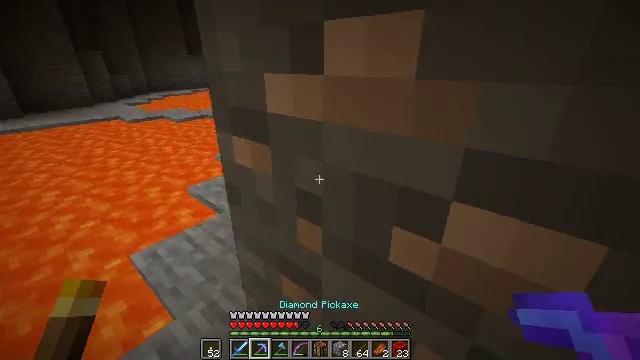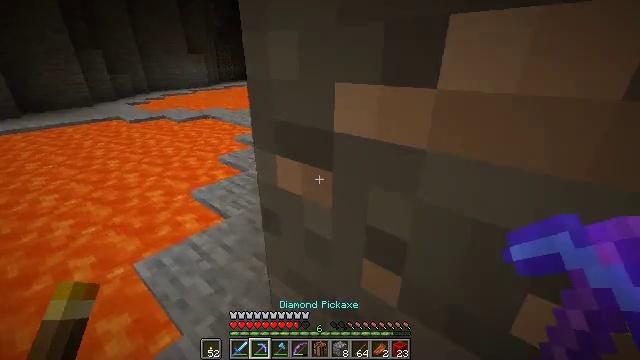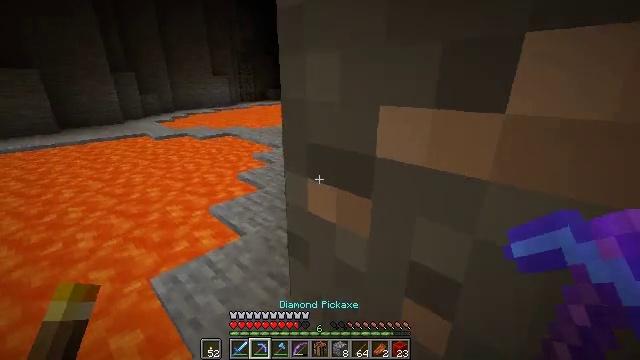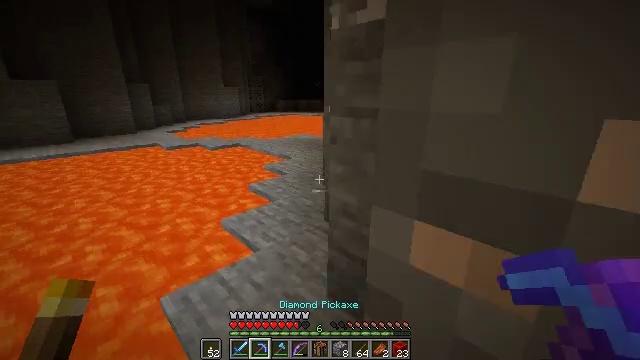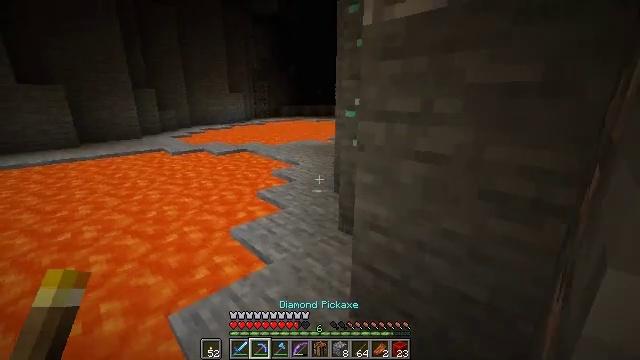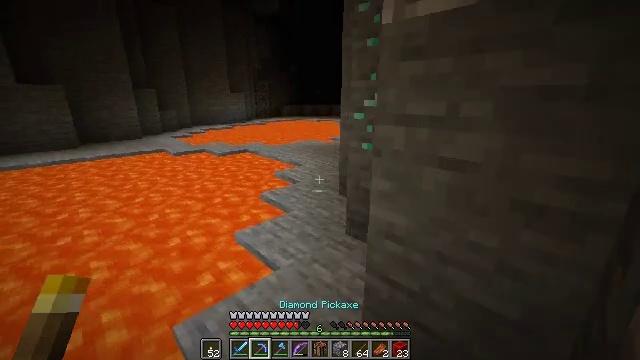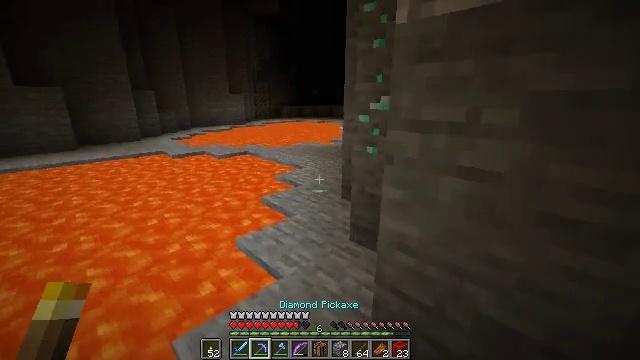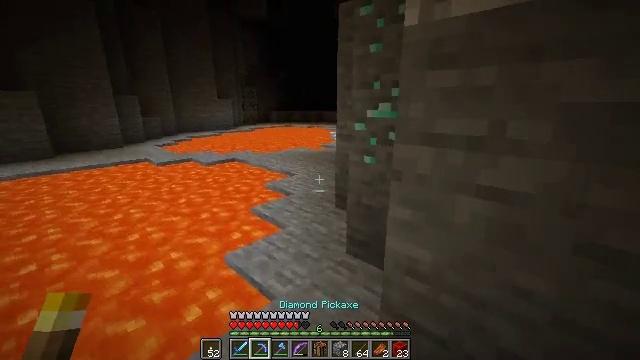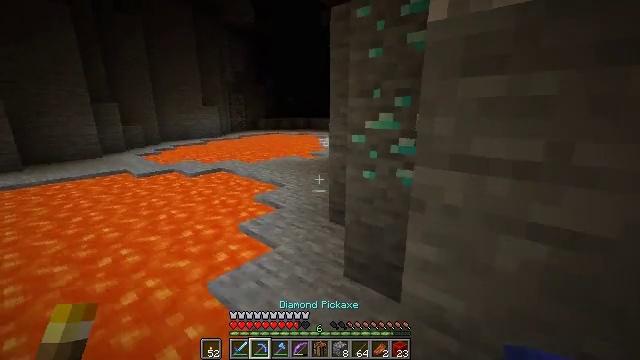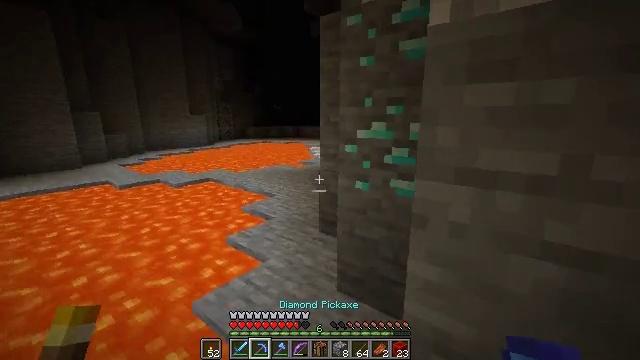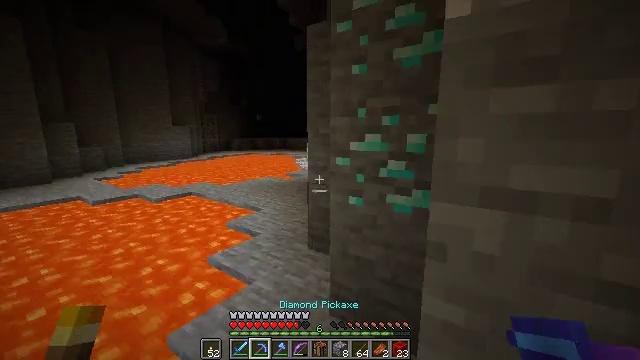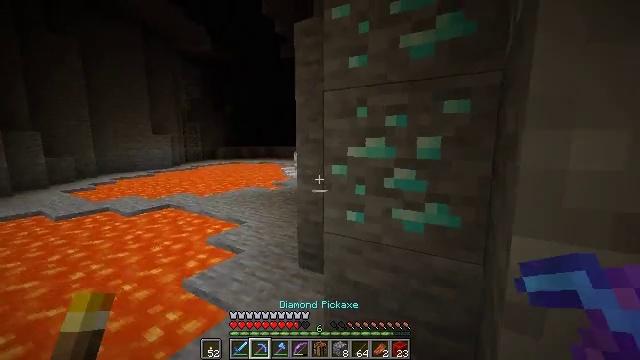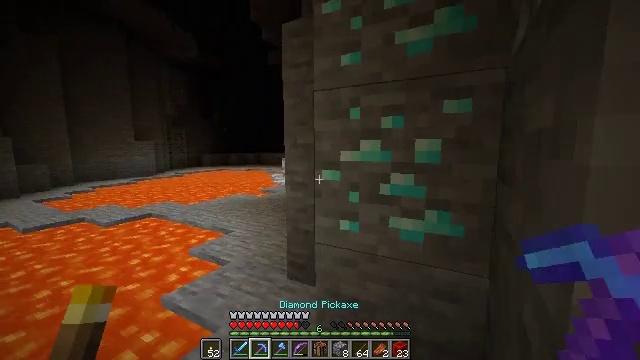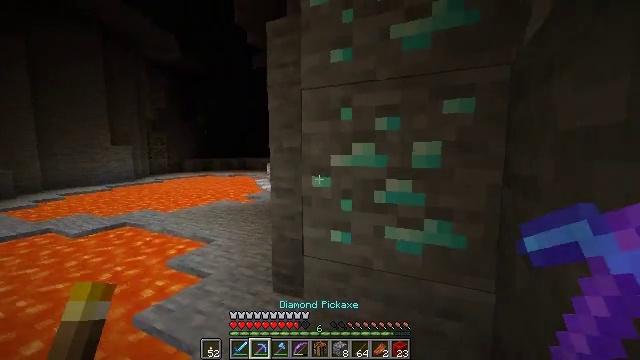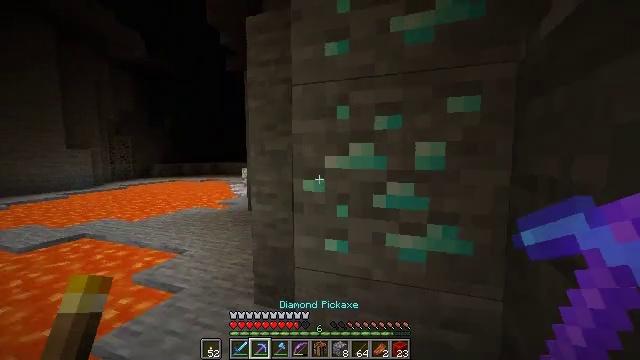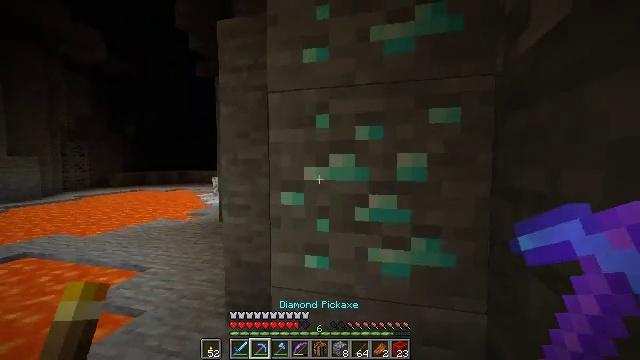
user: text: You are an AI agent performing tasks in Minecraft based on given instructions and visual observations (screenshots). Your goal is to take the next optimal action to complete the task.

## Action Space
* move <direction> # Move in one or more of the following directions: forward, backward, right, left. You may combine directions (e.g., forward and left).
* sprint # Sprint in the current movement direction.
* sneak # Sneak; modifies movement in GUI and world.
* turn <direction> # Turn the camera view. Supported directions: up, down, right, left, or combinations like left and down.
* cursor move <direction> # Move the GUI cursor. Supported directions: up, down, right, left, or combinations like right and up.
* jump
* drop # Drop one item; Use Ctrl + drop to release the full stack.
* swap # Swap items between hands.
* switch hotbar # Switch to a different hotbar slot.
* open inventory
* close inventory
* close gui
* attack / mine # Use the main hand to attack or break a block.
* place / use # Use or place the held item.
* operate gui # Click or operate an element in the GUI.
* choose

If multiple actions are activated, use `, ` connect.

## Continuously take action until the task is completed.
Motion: motion action
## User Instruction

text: Mine the diamond ore underground.
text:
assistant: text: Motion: move forward
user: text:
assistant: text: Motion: move forward, turn left and up
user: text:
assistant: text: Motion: move forward, turn left and up
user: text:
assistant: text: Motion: move forward, turn up
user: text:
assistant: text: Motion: move forward
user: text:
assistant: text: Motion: move forward
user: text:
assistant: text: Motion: move forward, turn right and up
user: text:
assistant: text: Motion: move forward, turn right and up
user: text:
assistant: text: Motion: move forward, turn right and up
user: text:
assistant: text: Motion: move forward, turn right and up
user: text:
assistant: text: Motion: move forward, turn right and up
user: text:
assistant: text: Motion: move forward, turn right and up
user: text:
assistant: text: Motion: move forward, turn right and up
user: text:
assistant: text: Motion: move forward, turn right and up
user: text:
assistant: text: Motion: move forward, turn right and up
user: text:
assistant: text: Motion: move forward, turn right and up, attack / mine
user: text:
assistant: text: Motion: attack / mine
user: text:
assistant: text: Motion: turn right and up, attack / mine
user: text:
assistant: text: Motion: turn right and up, attack / mine
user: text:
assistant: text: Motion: turn right and up, attack / mine
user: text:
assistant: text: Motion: turn right and up, attack / mine
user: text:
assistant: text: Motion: turn right and up, attack / mine
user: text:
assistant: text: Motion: turn right and up, attack / mine
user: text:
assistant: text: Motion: turn right and up, attack / mine
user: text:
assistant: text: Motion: turn up, attack / mine
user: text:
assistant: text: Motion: turn up, attack / mine
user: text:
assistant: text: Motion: attack / mine
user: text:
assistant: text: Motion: attack / mine
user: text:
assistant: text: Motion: attack / mine
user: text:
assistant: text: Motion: attack / mine